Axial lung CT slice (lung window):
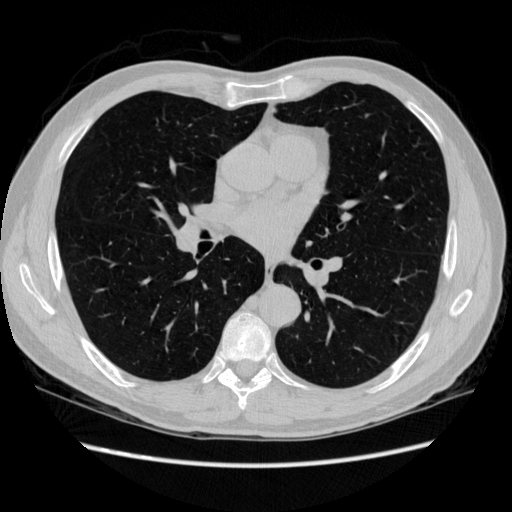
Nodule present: no